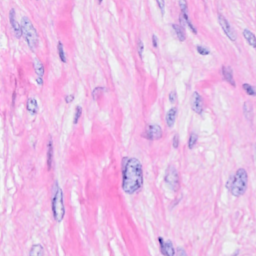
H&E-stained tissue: Breast